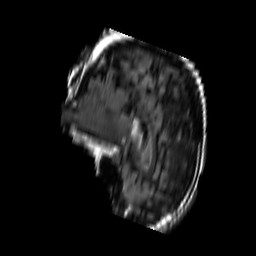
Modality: FLAIR
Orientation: sagittal
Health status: ill
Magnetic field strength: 3 T